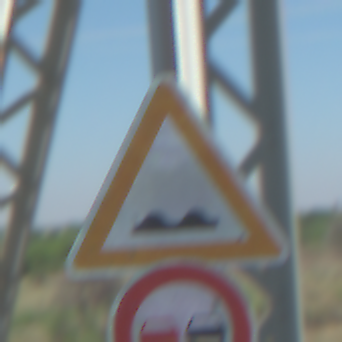
Verkehrszeichen: UnebeneFahrbahn
Zusatzzeichen unten: Ueberholverbot
Umgebung: Outdoor, Special
Tageszeit: MorningAfternoon
Wetter: Clear
Licht: Natural
Jahreszeit: NotSpecified
Kontrast: HighContrast